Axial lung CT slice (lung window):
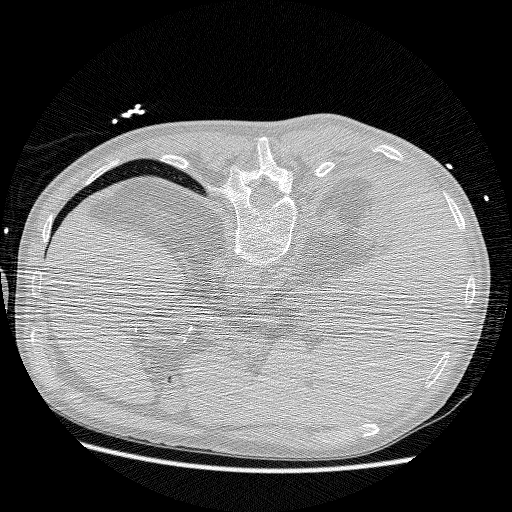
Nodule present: no